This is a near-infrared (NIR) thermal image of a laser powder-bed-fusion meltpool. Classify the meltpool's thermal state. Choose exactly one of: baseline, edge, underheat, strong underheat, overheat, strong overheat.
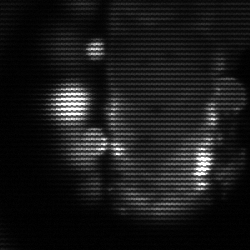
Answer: strong underheat